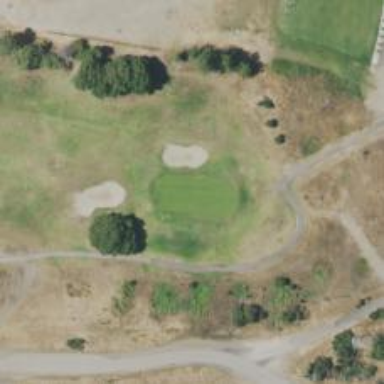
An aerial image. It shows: Golf hole.